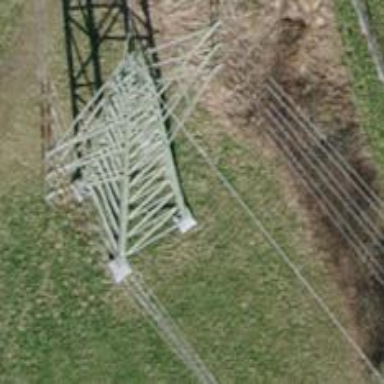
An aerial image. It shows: Power line is depicted.